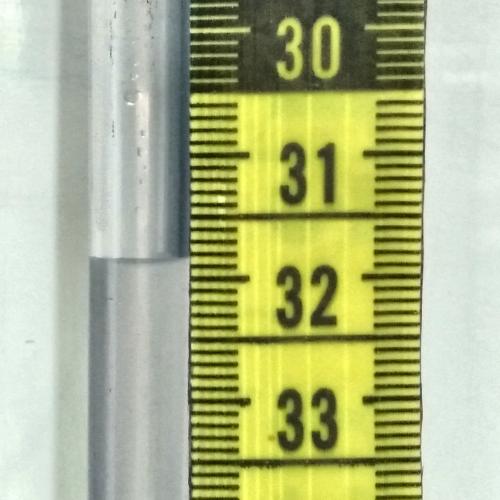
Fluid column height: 31.8 cm